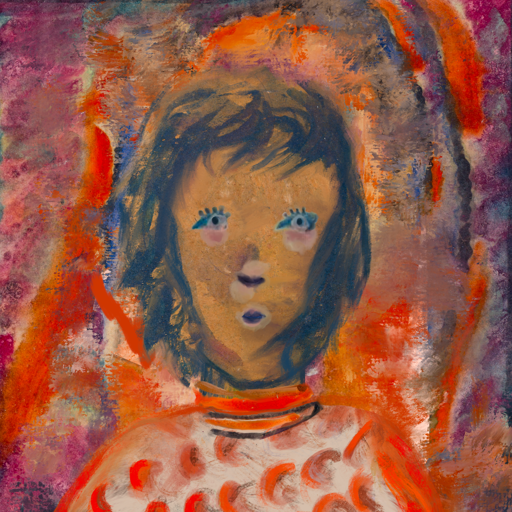
Background: Experience, Head And Neck Front: In_The_Sun, Face Front: Hill_Girl, Bust: Rupkatha, Hair Front: InTheSun, Head Accessory: Blank, Second Necklace: Blank, Necklace: Experience, Baby: Blank